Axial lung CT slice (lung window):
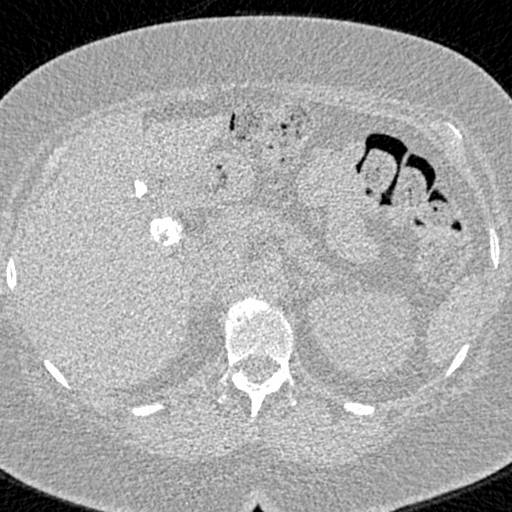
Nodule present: no